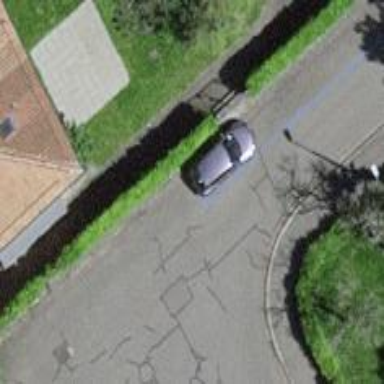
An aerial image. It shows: Residential road with asphalt surface and sidewalk on the left.